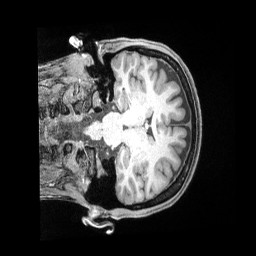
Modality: T1w
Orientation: coronal
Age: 35
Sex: female
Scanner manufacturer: siemens
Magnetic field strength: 3 T
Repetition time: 2 s
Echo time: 0.00211 s